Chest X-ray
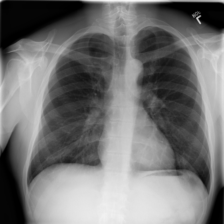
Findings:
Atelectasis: negative
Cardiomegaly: negative
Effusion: negative
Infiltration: negative
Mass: negative
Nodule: negative
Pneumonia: negative
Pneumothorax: negative
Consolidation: negative
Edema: negative
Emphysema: negative
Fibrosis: negative
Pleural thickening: negative
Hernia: negative